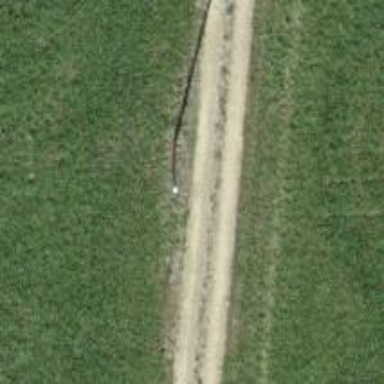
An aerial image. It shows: Power pole.